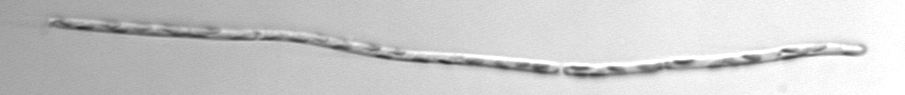
Label: Eucampia_morphytype1